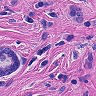
Metastatic tissue present: yes